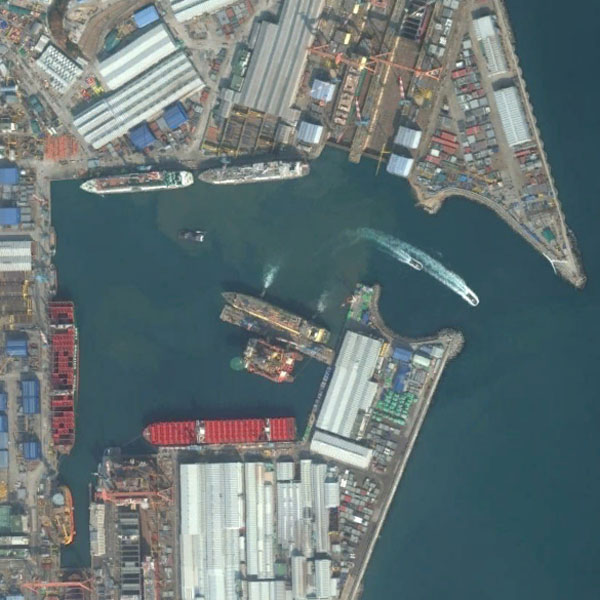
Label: Port